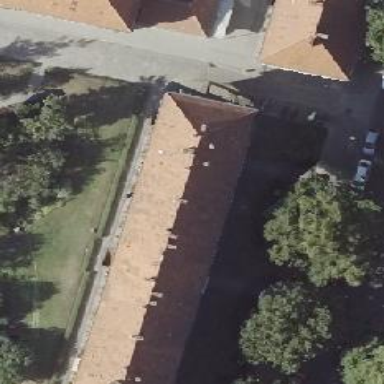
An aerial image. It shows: Hipped roof on residential building.